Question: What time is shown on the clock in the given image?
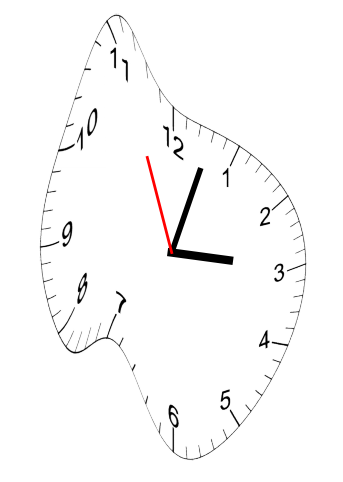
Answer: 03:02:56